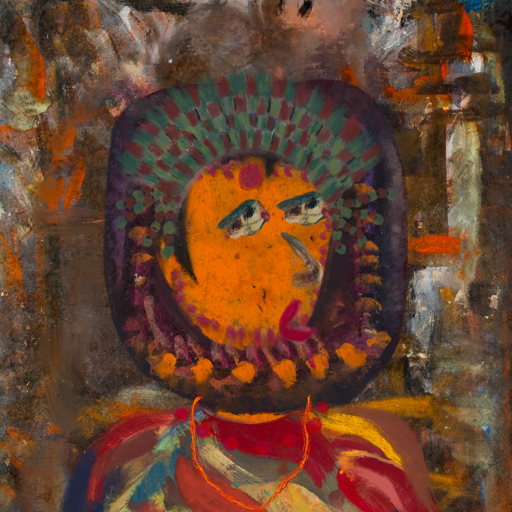
Background: GypsyQueen, Head And Neck Side: Doll_w_Hair, Face Side: Pipe, Bust: Mother_And_Son_Son, Hair Side: Roy_Bahadur, Head Accessory: After_Raid_Crown, Second Necklace: Gypsy_Mother_2, Necklace: Irani_3, Baby: Blank